Question: I have a UIView in which I flip between a UITableView and a MKMapView. The MKMapView is created at runtime and animated in the following function:
'''
[UIView beginAnimations:nil context:NULL];
[UIView setAnimationDuration:0.5];
[UIView setAnimationTransition:(self.mapView == nil ? UIViewAnimationTransitionFlipFromRight : UIViewAnimationTransitionFlipFromLeft)
forView:self.topView cache:YES];
// create new map view if necc.
if (self.mapView == nil)
{
self.mapView = [[VTMapView alloc] initWithFrame:self.topView.bounds];
mapView.mapType = MKMapTypeStandard;
mapView.delegate = self;
mapView.scrollEnabled = YES;
mapView.zoomEnabled = YES;
mapView.showsUserLocation = YES;
}
// map visible? show or hide it
if (![self isMapVisible])
{
tableView.hidden = YES;
[self.topView insertSubview:mapView aboveSubview:self.tableView];
mapLoadCount = 0;
} else {
tableView.hidden = NO;
[mapView removeFromSuperview];
}
[UIView commitAnimations];
'''
The first time it works fine, but in future runs there are horizontal bars on the top and bottom of the map view during the animation. It looks something like this:

I've tried playing with the cache setting, removing other views, etc. It doesn't happen in the simulator but it happens on OS 4.1.x and 3.1.x.
If I don't hide the 'tableView', I see bits of the table instead of the grey bars, so I think the mapview is being resized incorrectly during the flip.
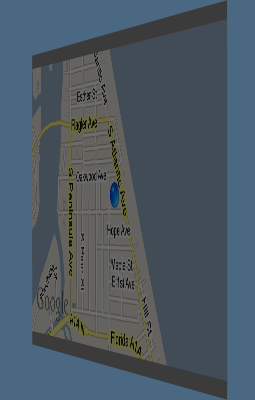
Answer: Change this line:
'''
UIView setAnimationTransition:(self.mapView == nil ? UIViewAnimationTransitionFlipFromRight : UIViewAnimationTransitionFlipFromLeft)
forView:self.topView cache:YES];
'''
To this line:
'''
UIView setAnimationTransition:(self.mapView == nil ? UIViewAnimationTransitionFlipFromRight : UIViewAnimationTransitionFlipFromLeft)
forView:self.topView cache:NO];
'''
And that is the answer.